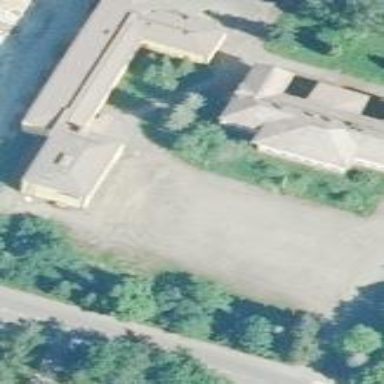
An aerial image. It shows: Building.